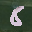
Label: 6